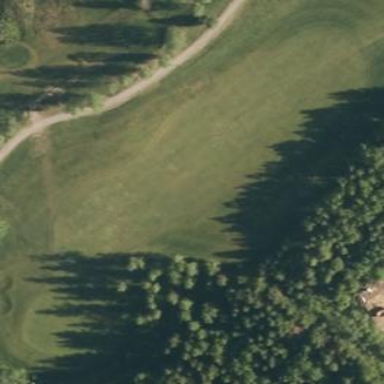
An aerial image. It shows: Area with grass used as rough in golf course.